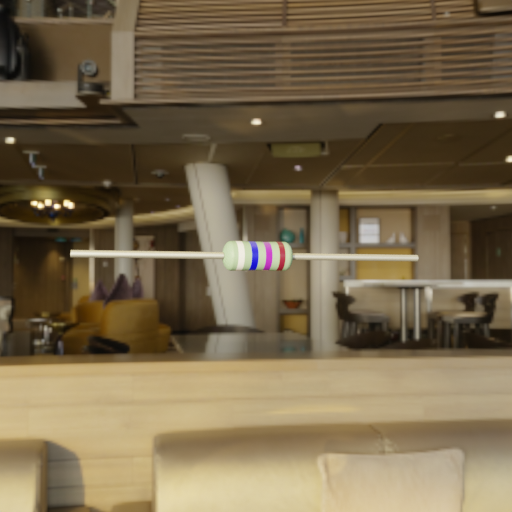
Resistor colour bands (in order): white, blue, violet, brown